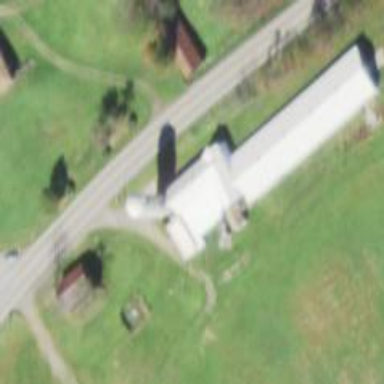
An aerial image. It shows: Silo.